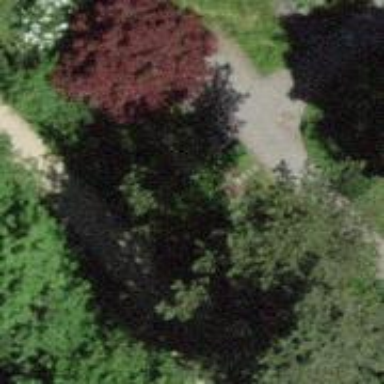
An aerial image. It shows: Unpaved path.